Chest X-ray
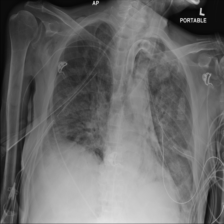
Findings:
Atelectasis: negative
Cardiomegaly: negative
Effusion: negative
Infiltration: positive
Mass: negative
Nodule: negative
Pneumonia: negative
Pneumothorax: negative
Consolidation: negative
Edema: negative
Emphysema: negative
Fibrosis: negative
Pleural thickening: negative
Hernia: negative